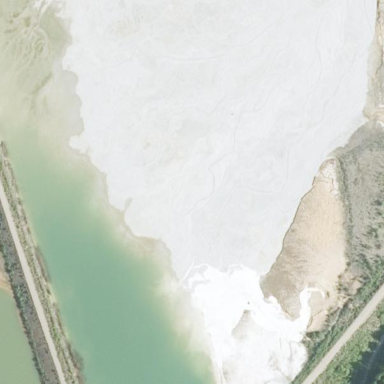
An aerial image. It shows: Body of wastewater.